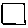
Label: square